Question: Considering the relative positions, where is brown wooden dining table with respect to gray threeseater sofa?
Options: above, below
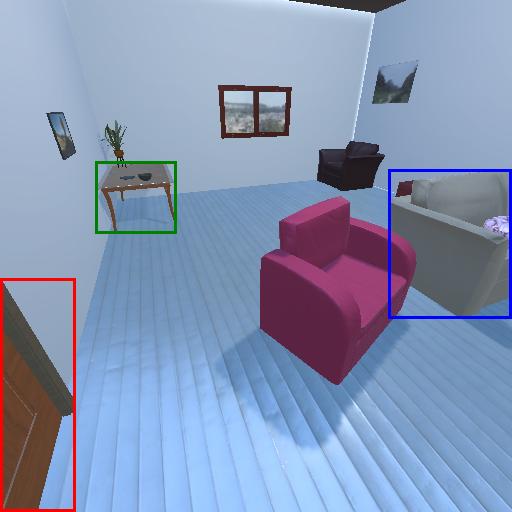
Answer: above